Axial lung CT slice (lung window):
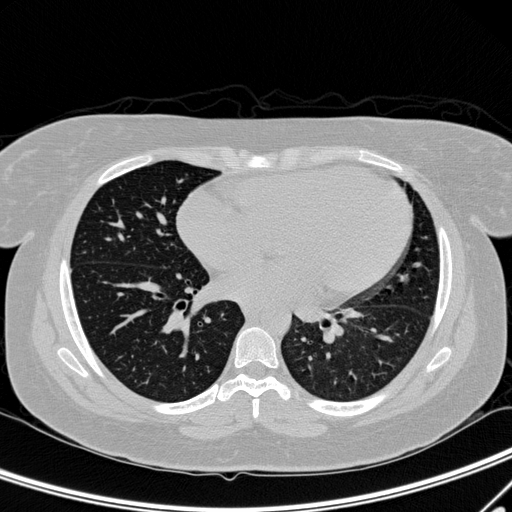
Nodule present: no